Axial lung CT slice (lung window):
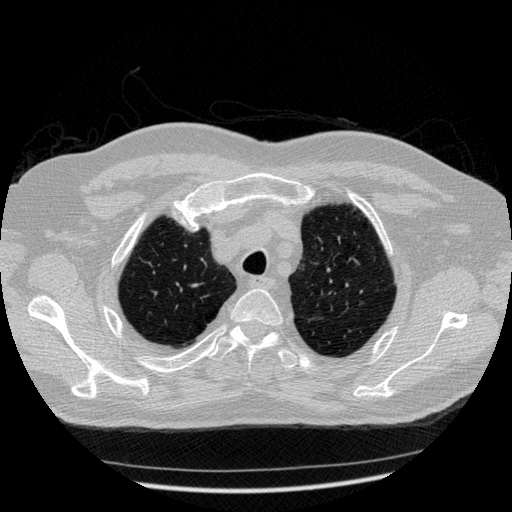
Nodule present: no